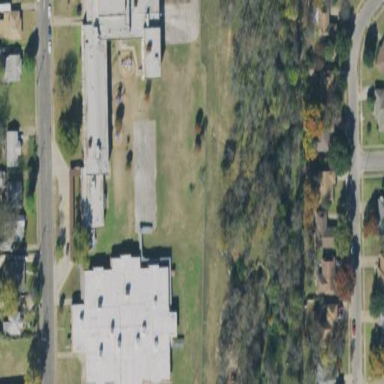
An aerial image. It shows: School located on plot of land.